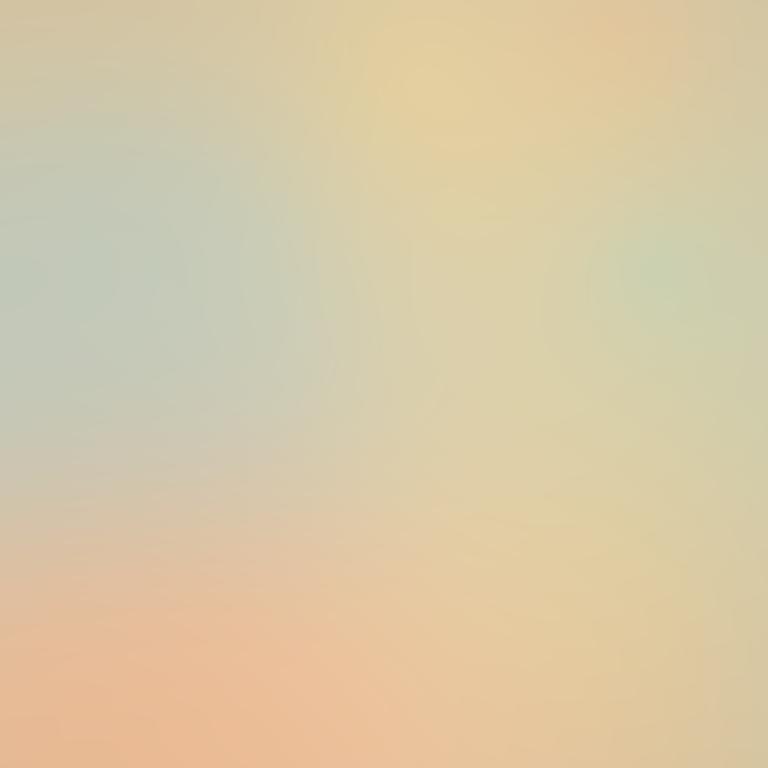
Abstract light effect, smooth gradient from soft beige to gentle peach, serene atmosphere, diffuse light, no room, no furniture, no objects.